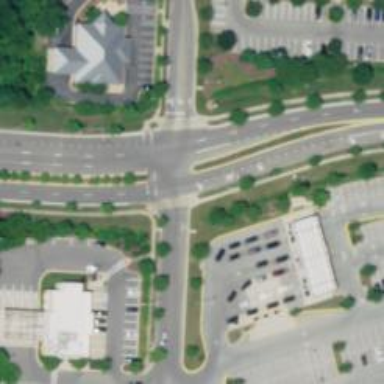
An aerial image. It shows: Marked road crossing.